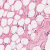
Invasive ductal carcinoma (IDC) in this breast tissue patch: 0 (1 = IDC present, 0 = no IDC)